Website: home-depot
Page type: billing-address
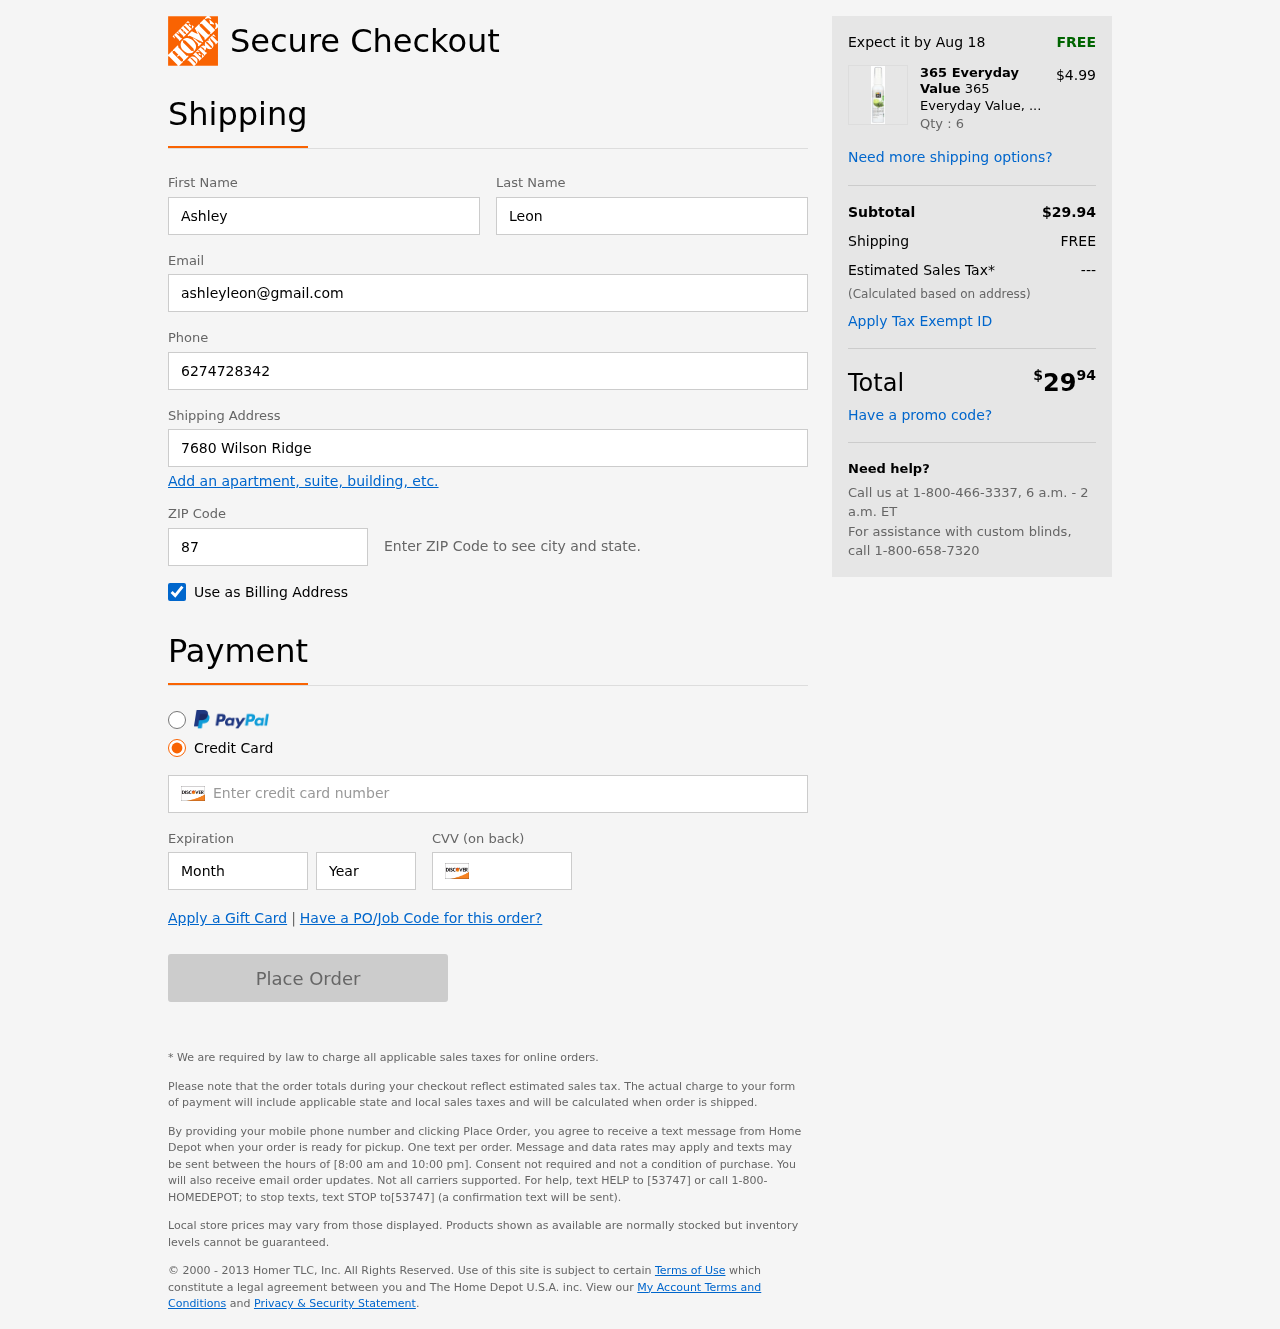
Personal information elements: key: PII_FIRSTNAME
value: Ashley
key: PII_LASTNAME
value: Leon
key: PII_EMAIL
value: ashleyleon@gmail.com
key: PII_PHONE
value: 6274728342
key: PII_STREET
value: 7680 Wilson Ridge
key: PII_POSTCODE
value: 87585
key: PII_CARD_NUMBER
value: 6011 4147 5363 9340
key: PII_CARD_EXPIRY_MONTH
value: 11
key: PII_CARD_CVV
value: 542
Product elements: key: PRODUCT1_BRAND
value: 365 Everyday Value
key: PRODUCT1_NAME
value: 365 Everyday Value, Hand Sanitizer Spray, Mojito Mint, 2 fl oz
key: PRODUCT1_PRICE
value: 4.99
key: PRODUCT1_QUANTITY
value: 6
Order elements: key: ORDER_DELIVERY_DATE
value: Aug 18
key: ORDER_SUBTOTAL
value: $29.94
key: ORDER_SHIPPING_COST
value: FREE
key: ORDER_TAX
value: ---
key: ORDER_TOTAL2
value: $2994